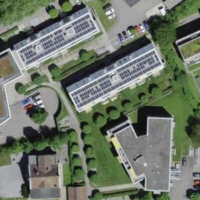
EUNIS habitat code: 54
Species observed at this site:
Cornus sanguinea